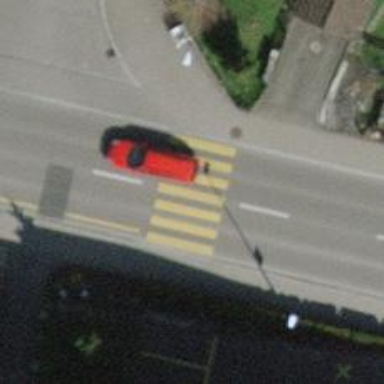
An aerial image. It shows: Marked crossing on the road.